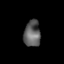
Tissue: lung
Cell type: Epithelial cells
Senescence score: 0.207
Nuclear area (px): 425
Mean DAPI intensity: 95.605